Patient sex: M
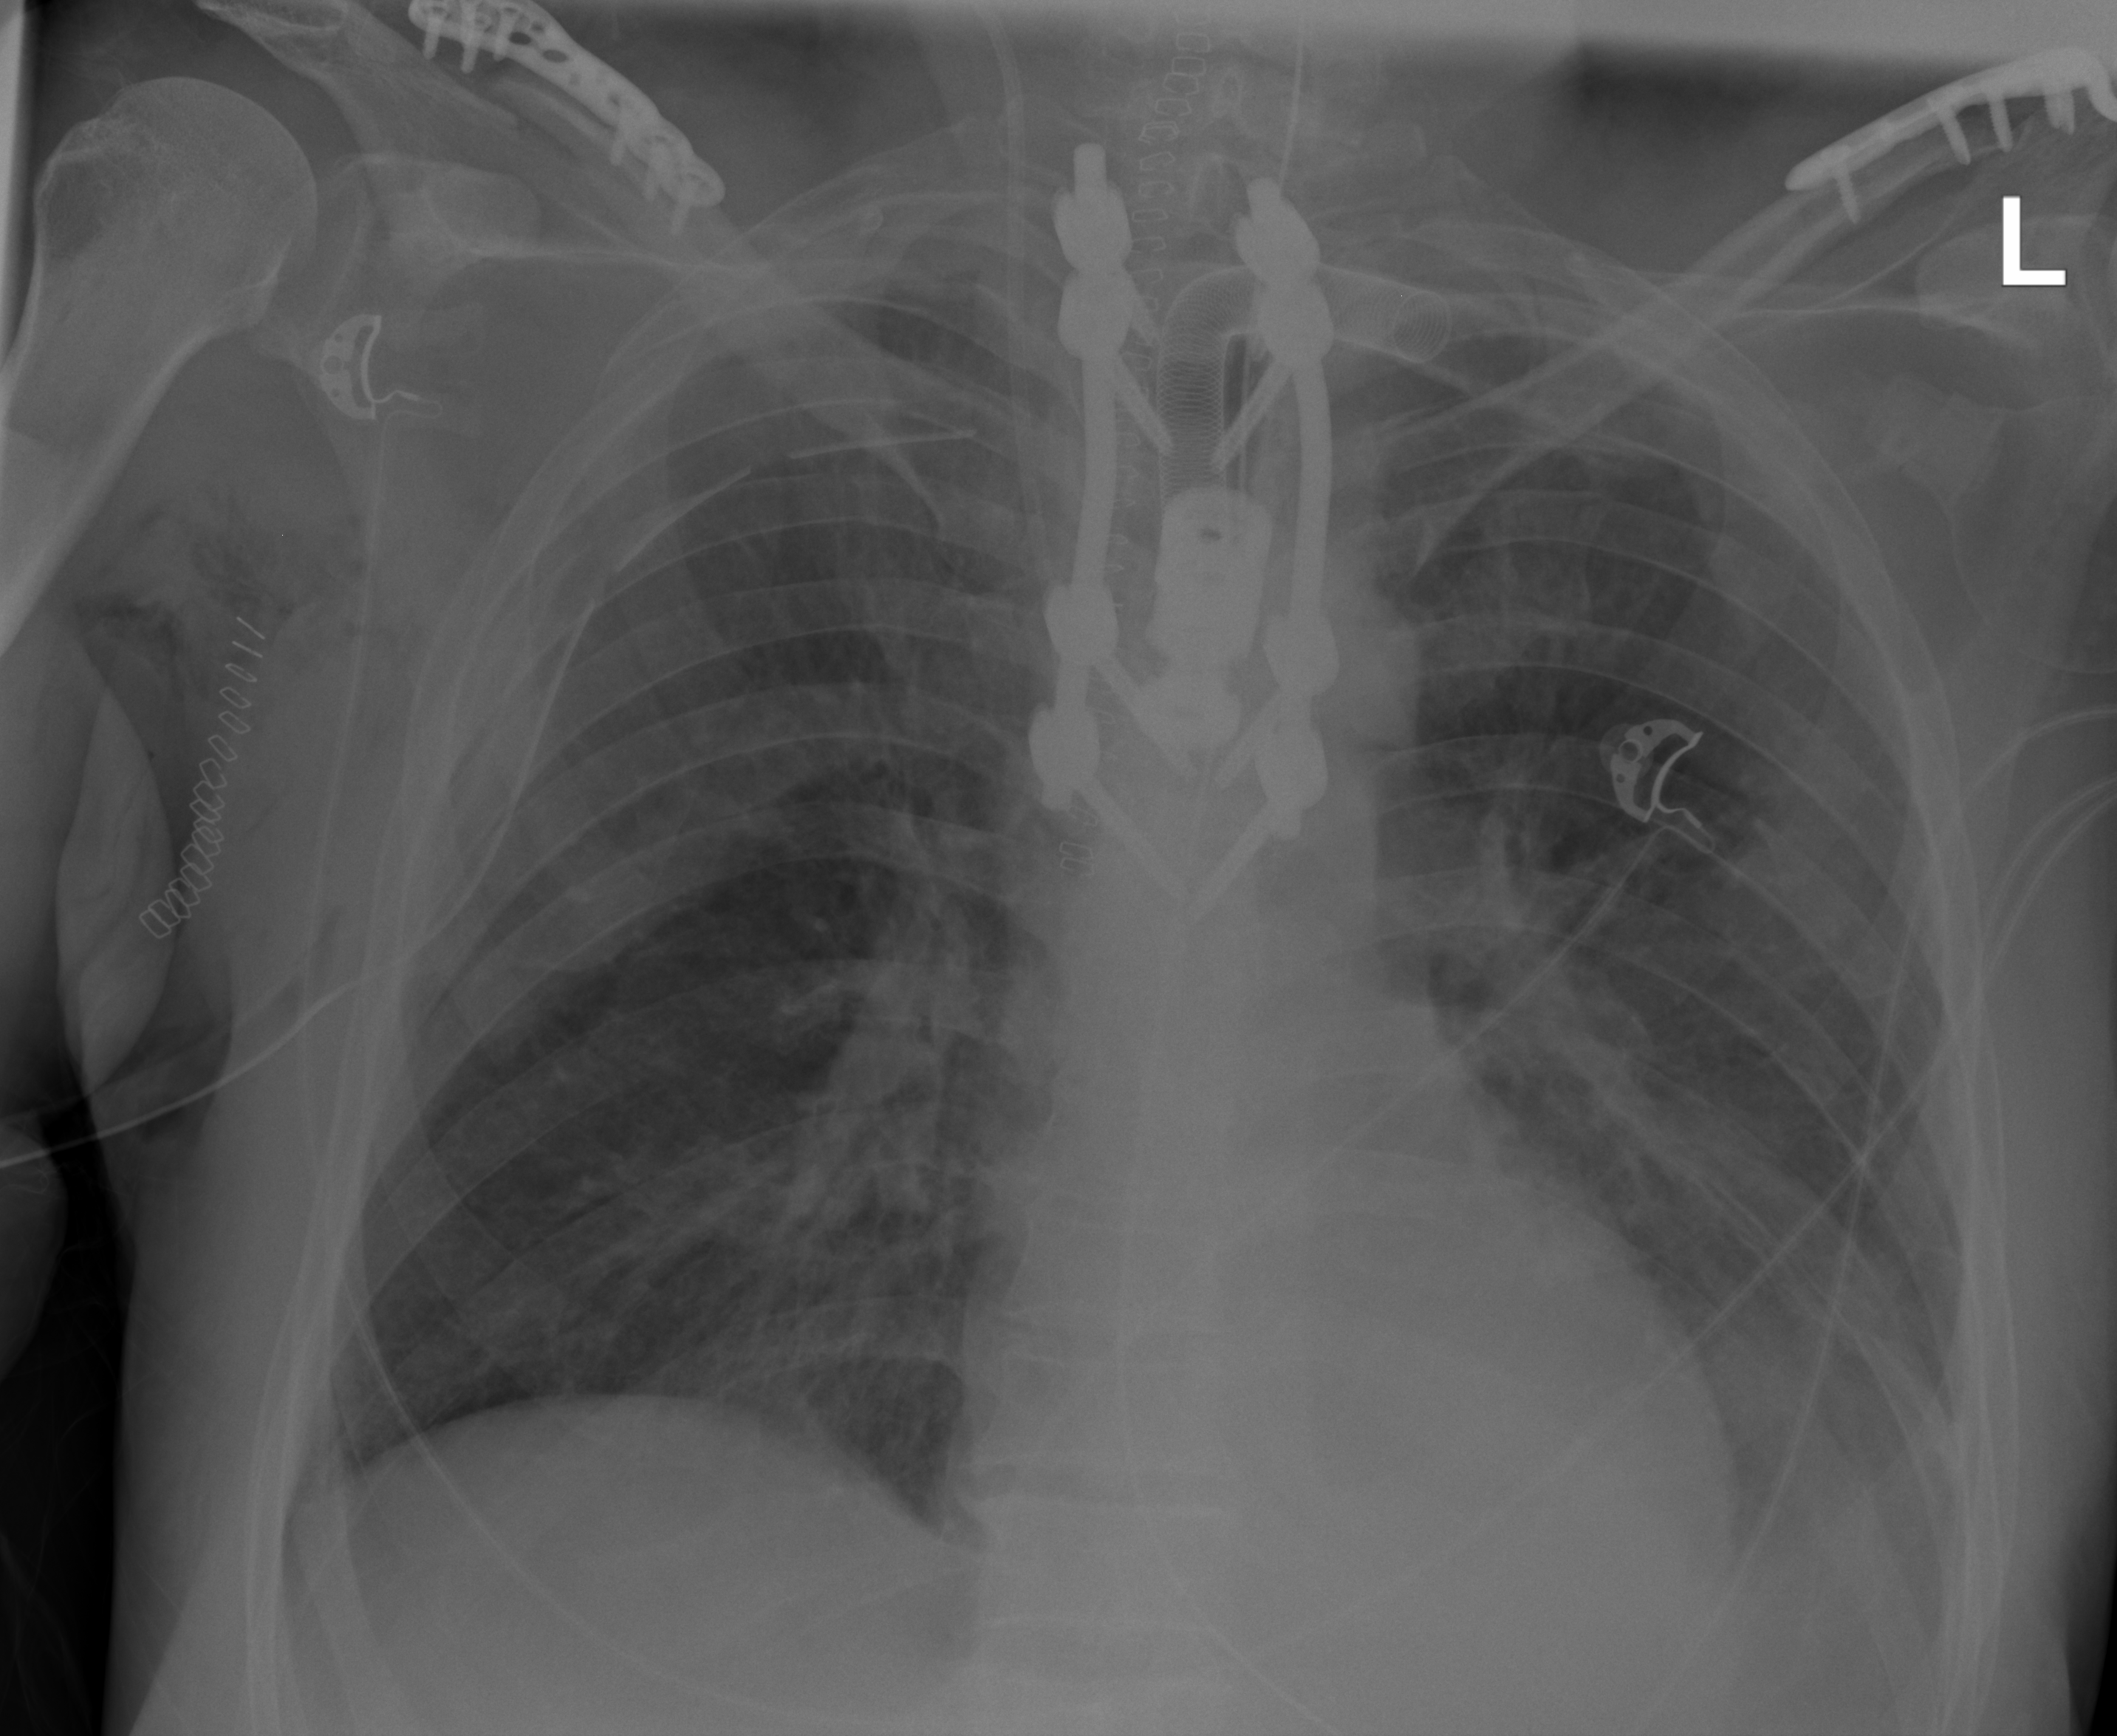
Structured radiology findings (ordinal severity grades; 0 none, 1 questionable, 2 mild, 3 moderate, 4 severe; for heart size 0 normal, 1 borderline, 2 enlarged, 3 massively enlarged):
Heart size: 0
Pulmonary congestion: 0
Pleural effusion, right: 0
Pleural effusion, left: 2
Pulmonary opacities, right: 2
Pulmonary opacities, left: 3
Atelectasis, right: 0
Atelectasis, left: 3